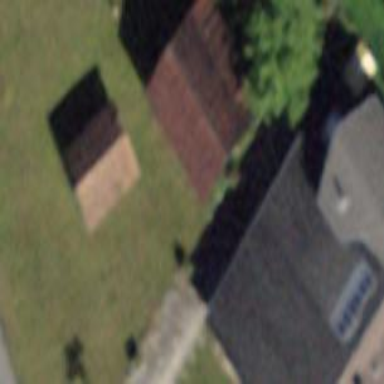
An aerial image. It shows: Barn.